Question: I am writing a program which asks the user to enter name, age and country and should save the data in a file. The user should be able to delete, edit and view the data.
the output should be like this.

When I save the data it is stored in one text file. For example the user inputted the following. Name: John Wall, Age: 23, Country: Canada then it will save in a text file as "John 23 Country". How can I able to load those data in their specific text box?
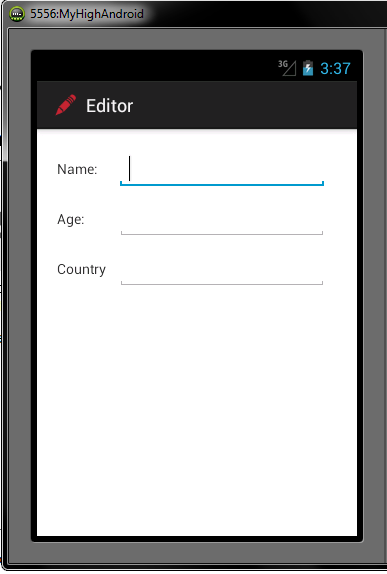
Answer: You have a couple of options
1. Write the contents to a database. A tutorial on writing to SQL lite should get your started [1]
2. If the information is meant for light weight storage (say this is just one entry) use shared preferences / file based persistence [2]
<URL>
<URL>